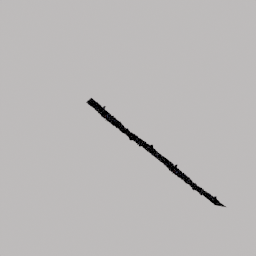
Label: architecture